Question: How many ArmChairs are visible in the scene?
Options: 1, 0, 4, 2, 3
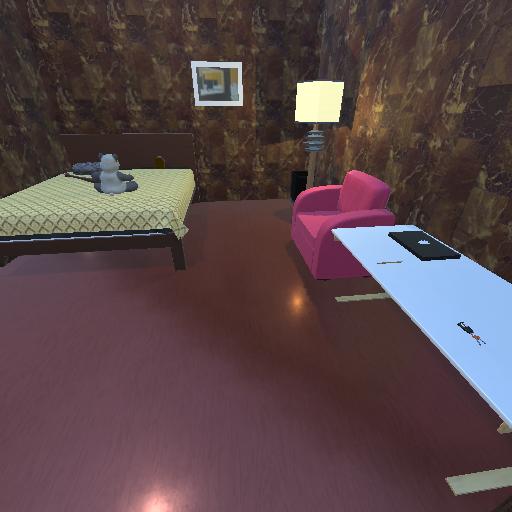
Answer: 1